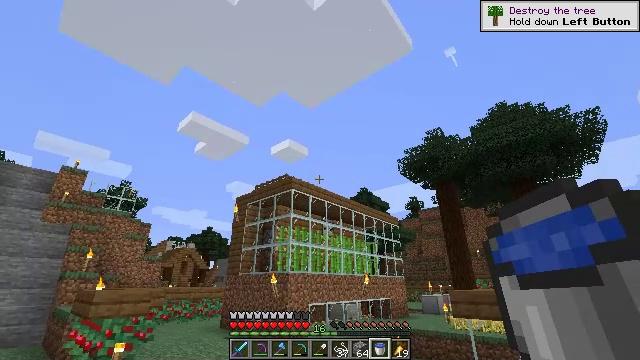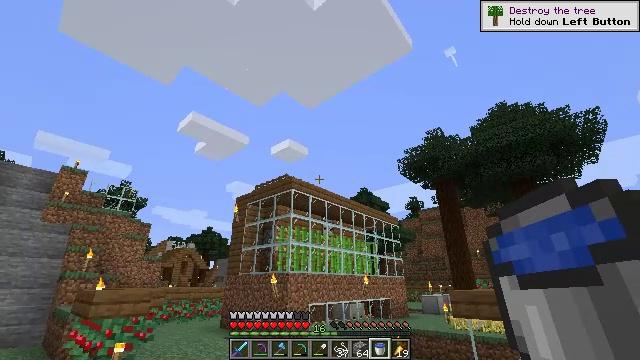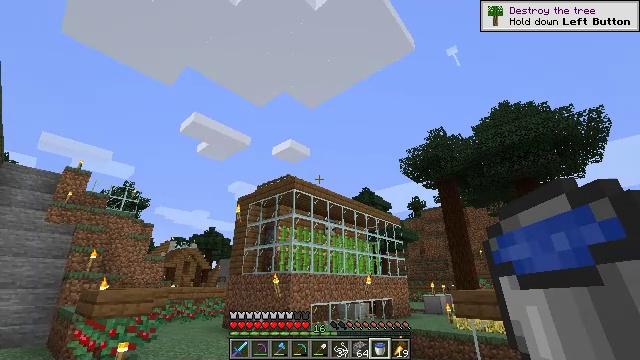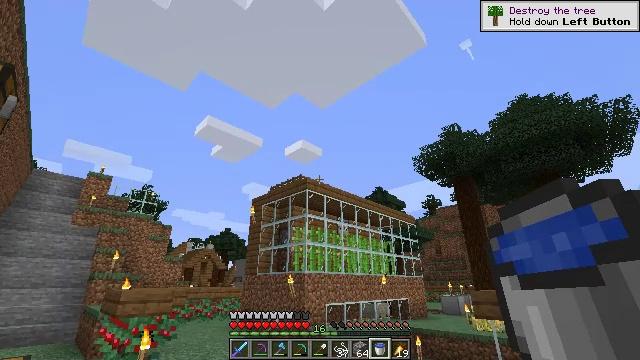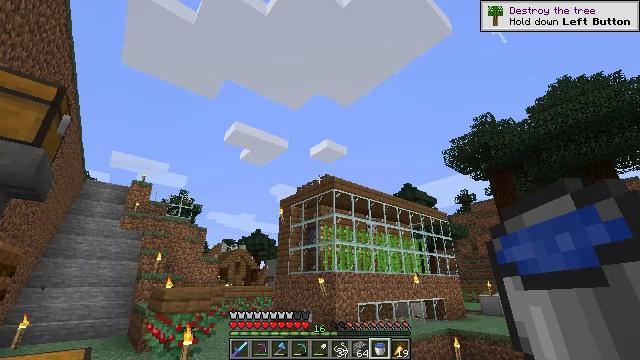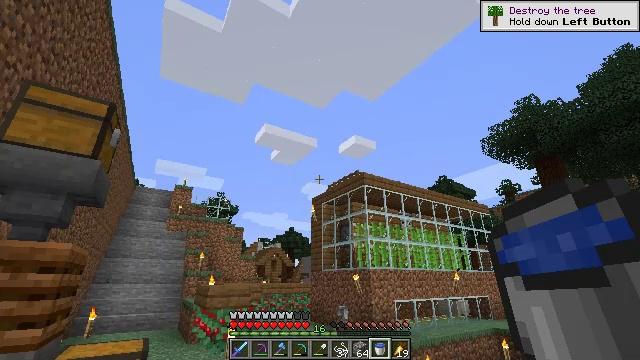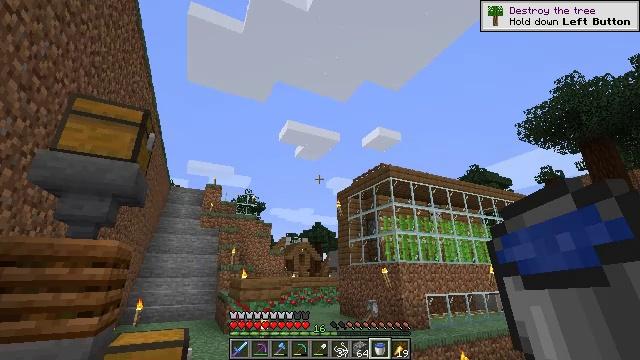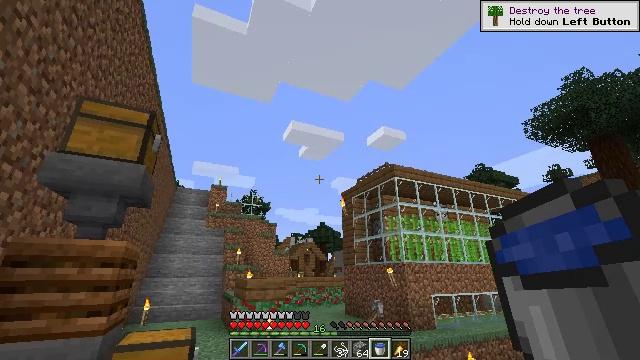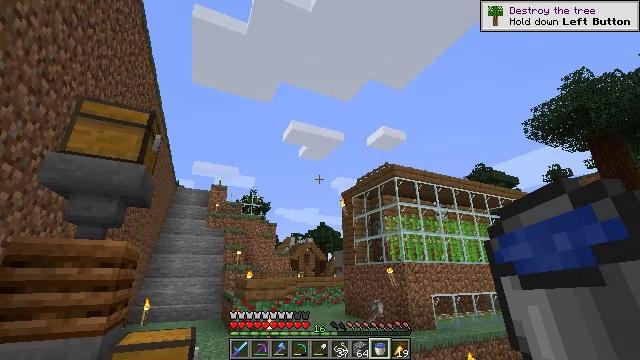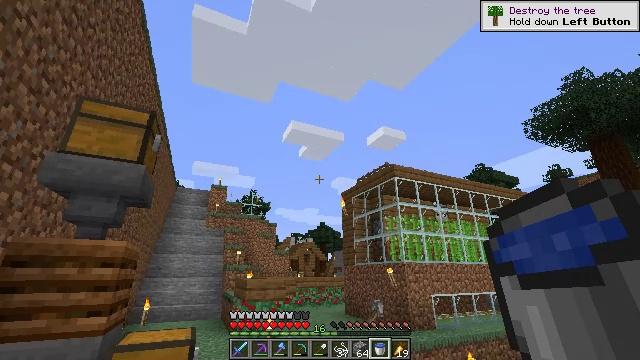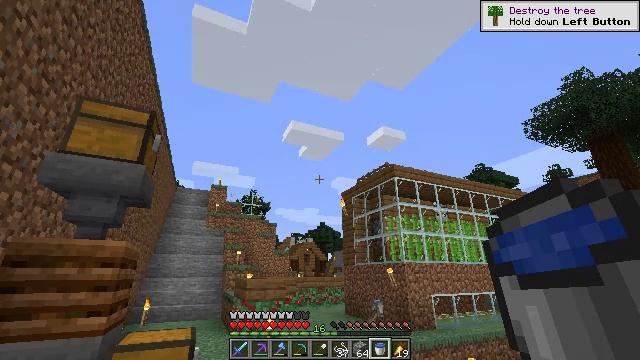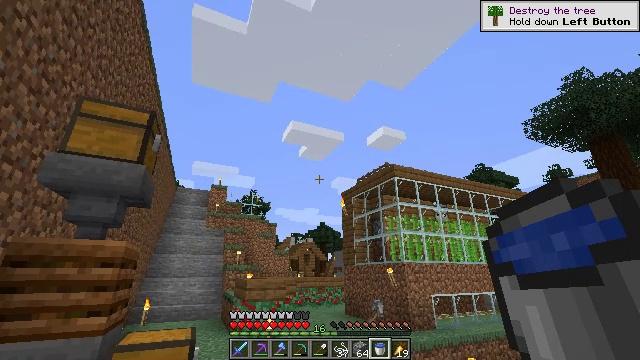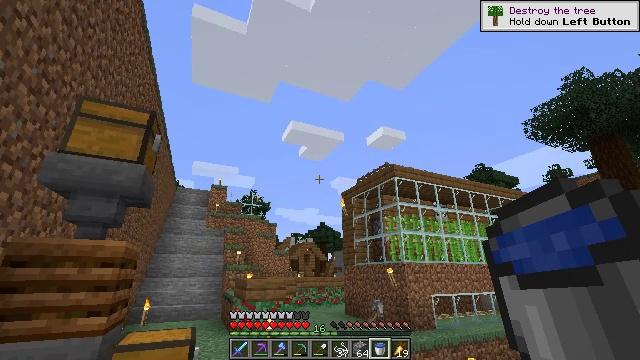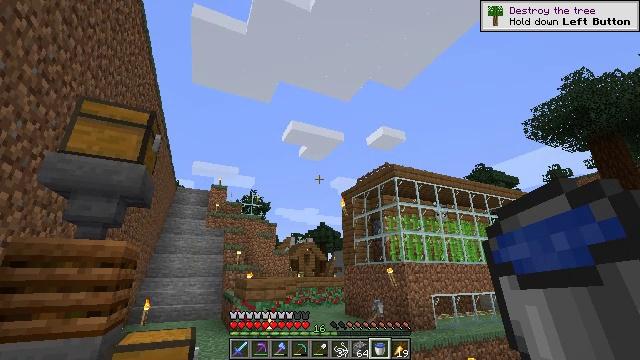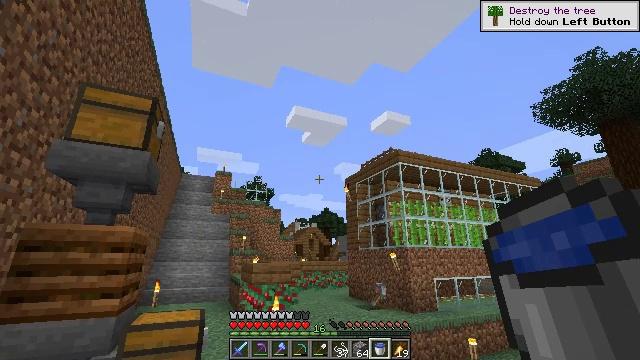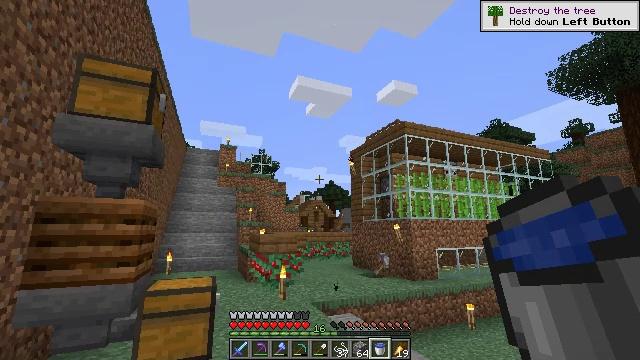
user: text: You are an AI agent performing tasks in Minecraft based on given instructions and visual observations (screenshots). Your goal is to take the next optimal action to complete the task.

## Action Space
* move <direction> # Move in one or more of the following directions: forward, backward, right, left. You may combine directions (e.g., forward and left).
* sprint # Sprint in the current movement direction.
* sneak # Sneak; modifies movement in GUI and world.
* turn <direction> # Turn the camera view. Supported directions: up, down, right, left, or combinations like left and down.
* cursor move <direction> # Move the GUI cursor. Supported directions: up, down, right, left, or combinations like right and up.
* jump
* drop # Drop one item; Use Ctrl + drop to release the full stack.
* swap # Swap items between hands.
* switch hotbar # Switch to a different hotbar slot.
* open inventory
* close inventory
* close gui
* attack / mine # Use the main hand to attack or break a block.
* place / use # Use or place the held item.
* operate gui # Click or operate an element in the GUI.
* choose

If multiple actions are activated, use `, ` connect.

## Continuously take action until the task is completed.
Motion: motion action
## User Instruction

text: Gather the torch from its position.
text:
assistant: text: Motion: no_op
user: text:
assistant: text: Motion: no_op
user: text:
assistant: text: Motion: turn left
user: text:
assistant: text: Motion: turn left
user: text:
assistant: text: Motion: turn left
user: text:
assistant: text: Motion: turn left and down
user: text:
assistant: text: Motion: turn left
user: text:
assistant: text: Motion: no_op
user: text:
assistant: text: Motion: no_op
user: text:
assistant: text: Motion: no_op
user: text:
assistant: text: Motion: no_op
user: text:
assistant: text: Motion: no_op
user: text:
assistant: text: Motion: no_op
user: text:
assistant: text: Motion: turn down
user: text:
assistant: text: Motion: turn left and down
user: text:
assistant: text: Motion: turn down
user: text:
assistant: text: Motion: move forward, turn down
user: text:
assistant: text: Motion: move forward, turn down
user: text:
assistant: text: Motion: move forward, turn down
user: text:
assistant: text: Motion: move forward, turn down
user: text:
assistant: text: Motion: move forward
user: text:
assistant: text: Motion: move forward
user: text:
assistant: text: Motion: move forward
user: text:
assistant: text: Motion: move forward
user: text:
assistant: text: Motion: move forward
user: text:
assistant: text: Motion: move forward
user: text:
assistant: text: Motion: move forward
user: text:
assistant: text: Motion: move forward, turn left
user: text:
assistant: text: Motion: move forward, turn left
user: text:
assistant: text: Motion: move forward, turn left